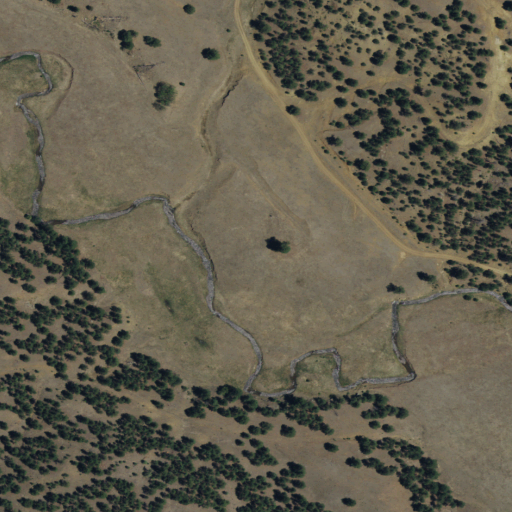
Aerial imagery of gap in Colorado named San Francisco Pass containing shrub, evergreen forest, grassland, woody wetlands, and herbaceous wetlands